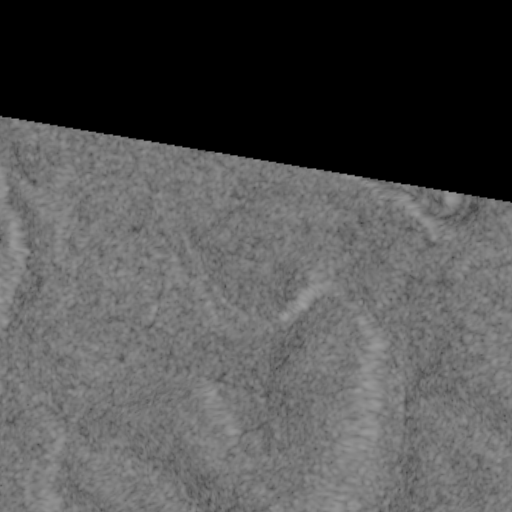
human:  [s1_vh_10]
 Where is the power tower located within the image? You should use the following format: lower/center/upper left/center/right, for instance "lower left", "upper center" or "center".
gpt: The power tower is located in the upper right of the image.
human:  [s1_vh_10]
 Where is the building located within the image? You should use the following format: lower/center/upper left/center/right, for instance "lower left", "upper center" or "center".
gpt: There is no building in the image.

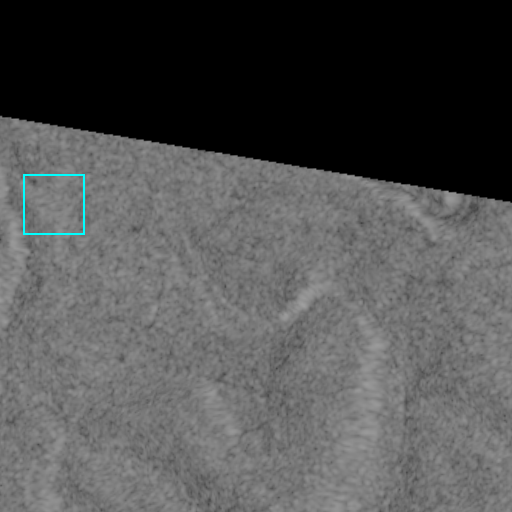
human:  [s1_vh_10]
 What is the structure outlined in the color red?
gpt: There is no red outline.
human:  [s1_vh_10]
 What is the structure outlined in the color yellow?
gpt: There is no structure outlined in yellow.